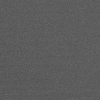
Atmospheric dust classification: dusty